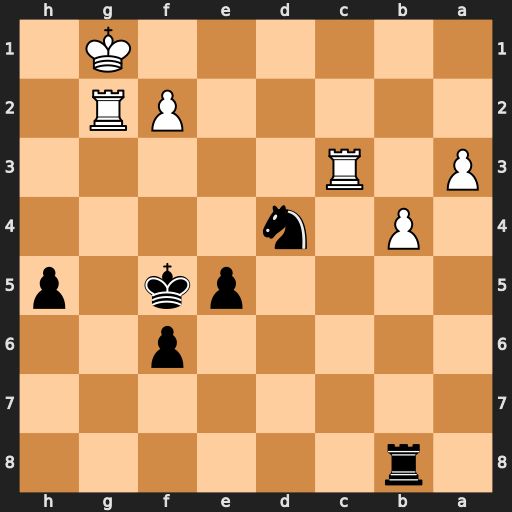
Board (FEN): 1r6/8/5p2/4pk1p/1P1n4/P1R5/5PR1/6K1
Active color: b
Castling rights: -
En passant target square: -
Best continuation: Ne2+ Kf1 Nxc3